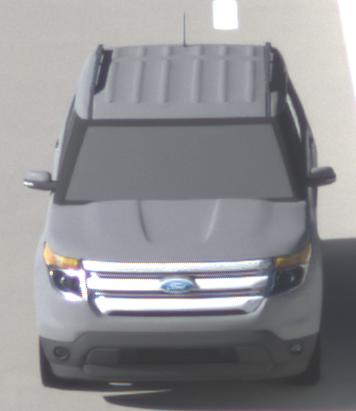
Make: Ford
Model: Explorer
Detailed model: Gen. 5
Model produced from: 2010
Model produced until: 2019
Doors: 5
Color: gray
Road condition: dry road
Daytime: morning or afternoon
Contrast: high contrast